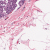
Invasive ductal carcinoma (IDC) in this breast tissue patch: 0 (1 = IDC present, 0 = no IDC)